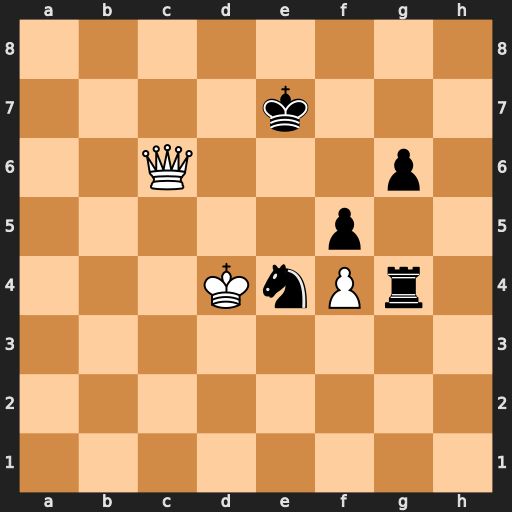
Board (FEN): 8/4k3/2Q3p1/5p2/3KnPr1/8/8/8
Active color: w
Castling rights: -
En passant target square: -
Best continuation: Ke5 Kd8 Ke6